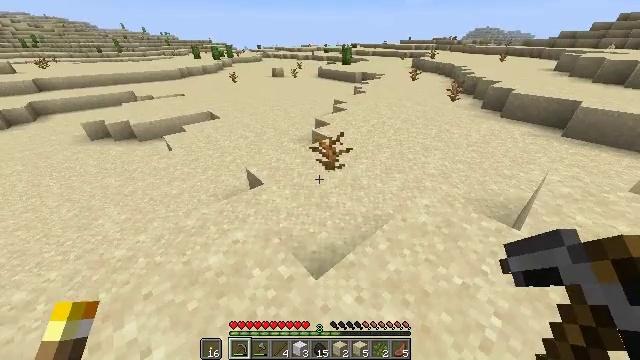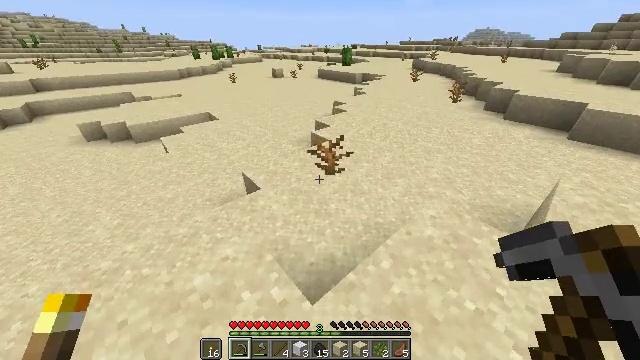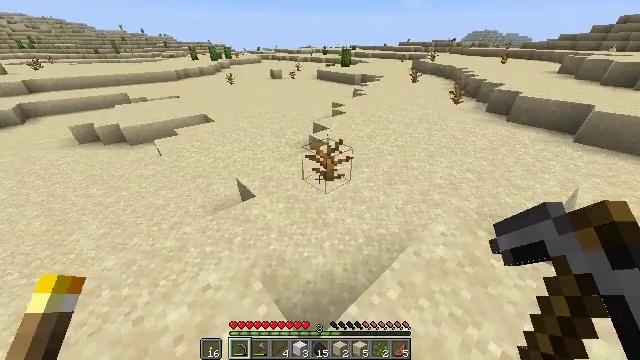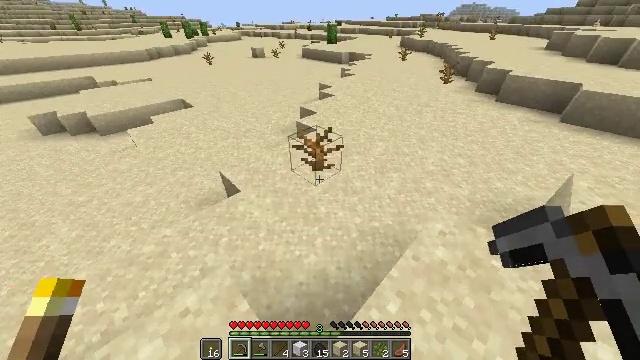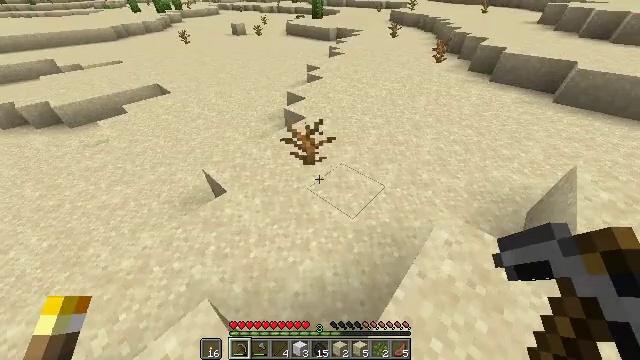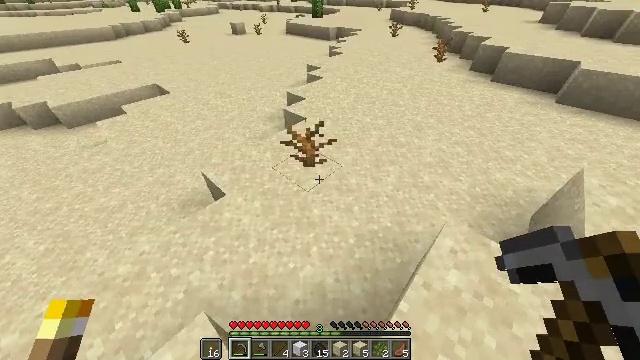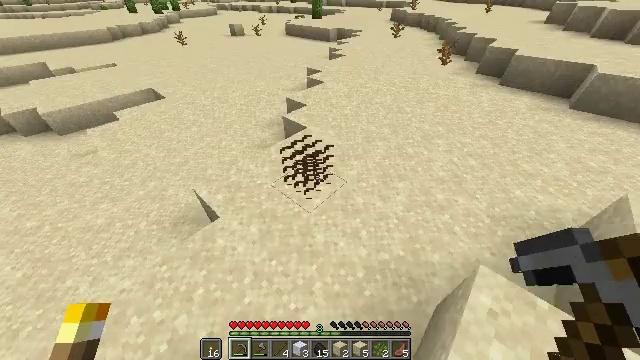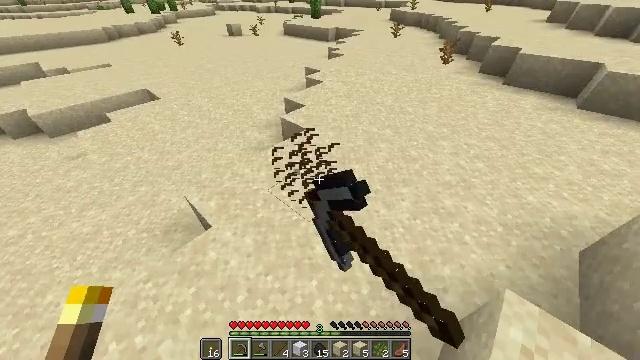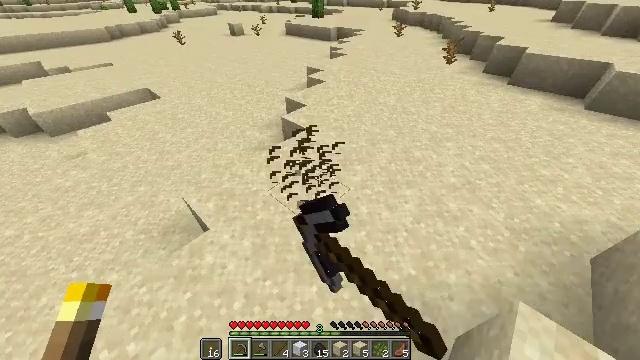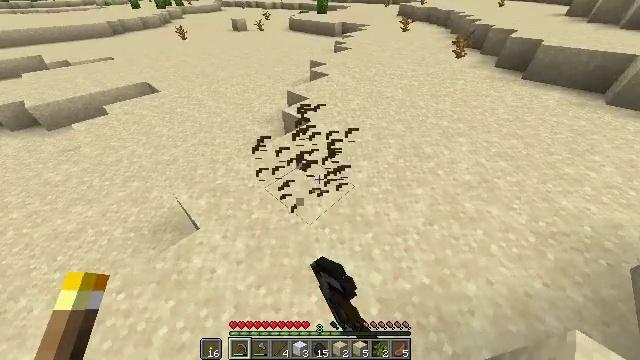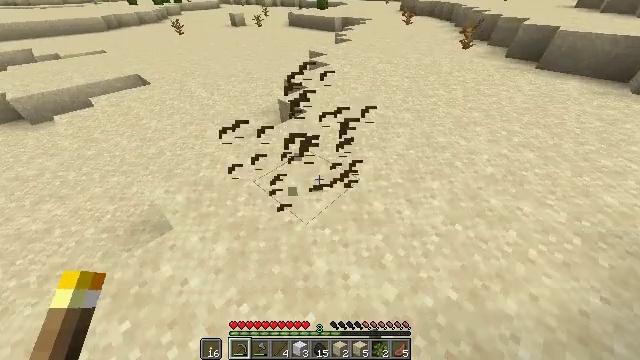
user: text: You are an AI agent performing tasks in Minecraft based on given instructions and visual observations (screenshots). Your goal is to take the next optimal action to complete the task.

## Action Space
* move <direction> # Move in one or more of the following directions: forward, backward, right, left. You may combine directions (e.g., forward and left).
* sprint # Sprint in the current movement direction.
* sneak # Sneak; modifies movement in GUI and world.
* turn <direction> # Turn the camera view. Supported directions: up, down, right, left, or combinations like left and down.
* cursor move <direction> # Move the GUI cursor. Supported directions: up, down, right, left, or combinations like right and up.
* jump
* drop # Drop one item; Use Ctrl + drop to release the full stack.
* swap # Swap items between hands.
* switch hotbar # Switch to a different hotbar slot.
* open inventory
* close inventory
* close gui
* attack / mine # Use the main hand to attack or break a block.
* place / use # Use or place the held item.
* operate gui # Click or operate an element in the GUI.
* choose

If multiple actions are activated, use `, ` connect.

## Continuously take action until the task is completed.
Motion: motion action
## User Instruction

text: Mine the dead bush in the desert.
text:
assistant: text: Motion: move forward
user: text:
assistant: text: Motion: move forward
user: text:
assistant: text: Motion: move forward, turn right and down
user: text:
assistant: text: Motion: move forward, turn right and down
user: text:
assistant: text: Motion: move forward
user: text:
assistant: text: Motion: move forward, attack / mine
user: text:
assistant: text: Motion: move forward, attack / mine
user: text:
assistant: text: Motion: move forward, attack / mine
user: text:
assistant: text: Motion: move forward
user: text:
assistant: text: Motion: move forward
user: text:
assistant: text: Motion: no_op